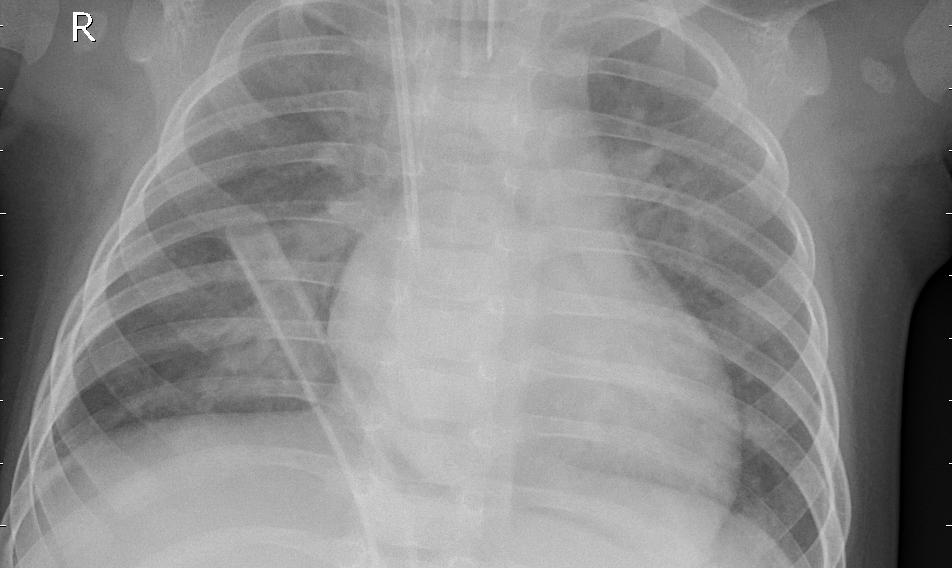
Diagnosis: PNEUMONIA